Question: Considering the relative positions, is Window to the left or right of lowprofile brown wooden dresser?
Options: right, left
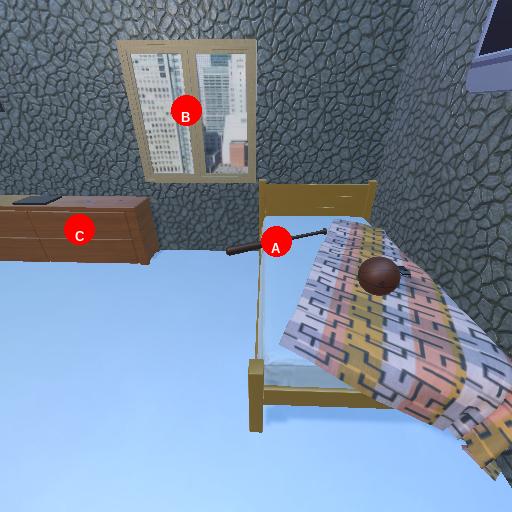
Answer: right